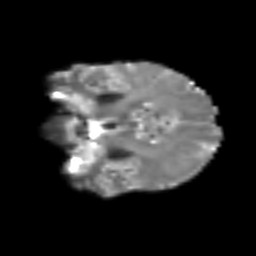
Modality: T2w
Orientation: coronal
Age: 68
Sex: female
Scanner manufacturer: siemens
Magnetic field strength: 3 T
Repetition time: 6.1 s
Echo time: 0.101 s